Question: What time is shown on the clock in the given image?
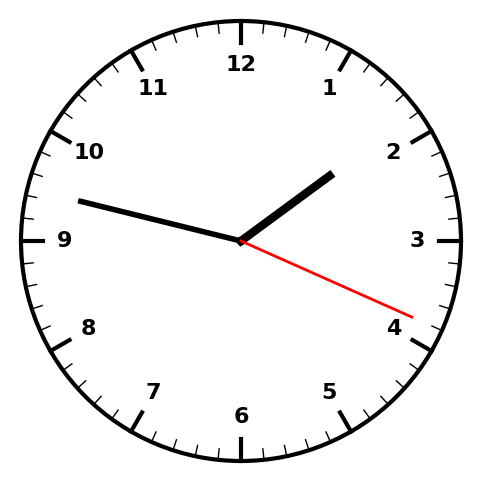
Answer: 01:47:19